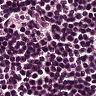
Metastatic tissue present: no